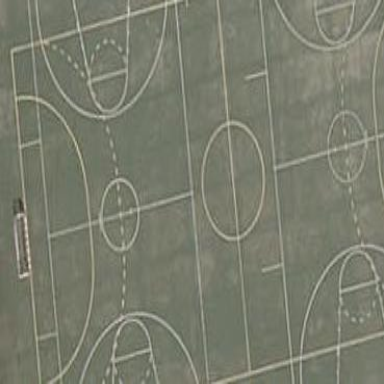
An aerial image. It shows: Soccer pitch designated for leisure and sports activities.